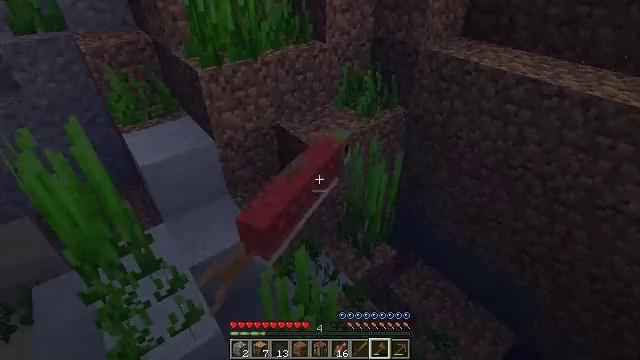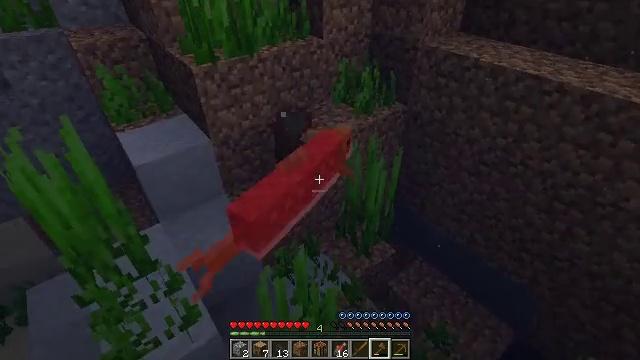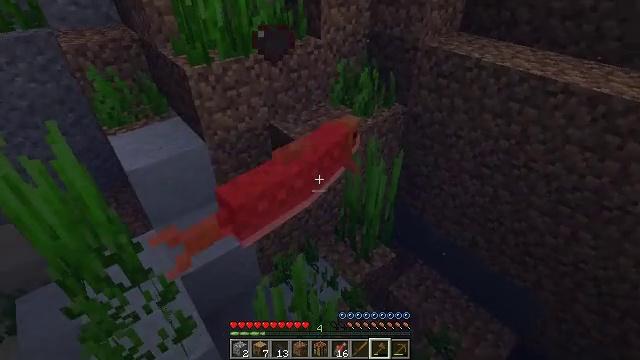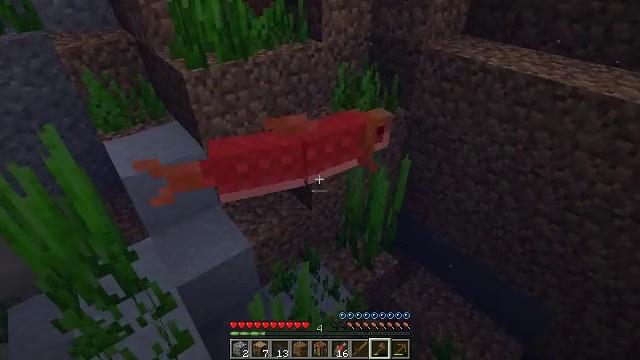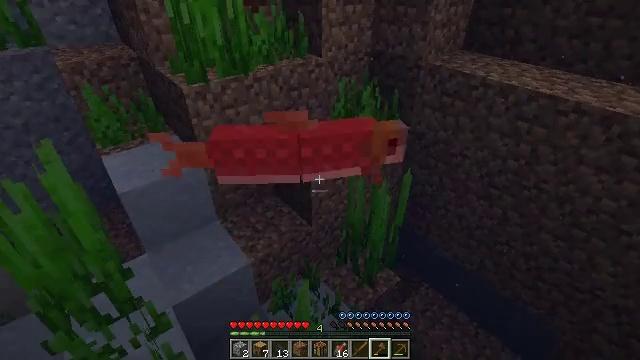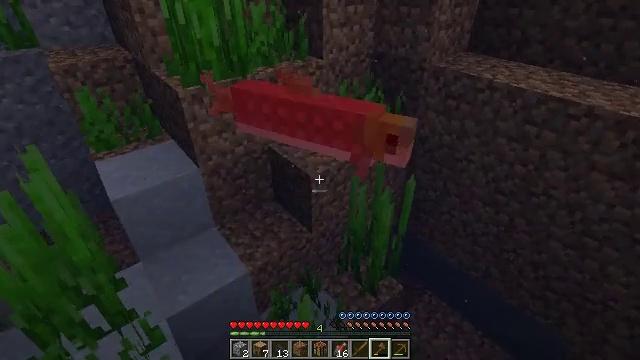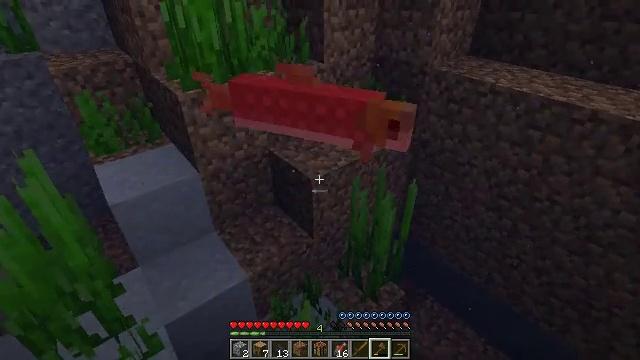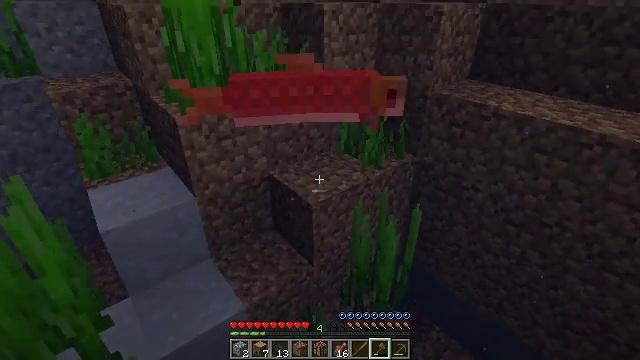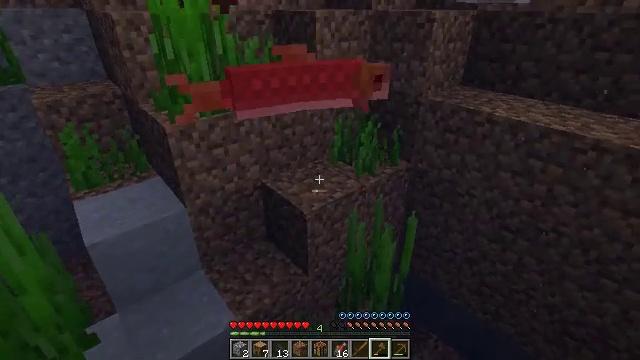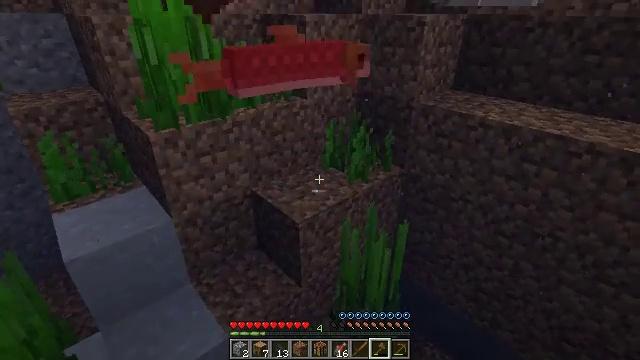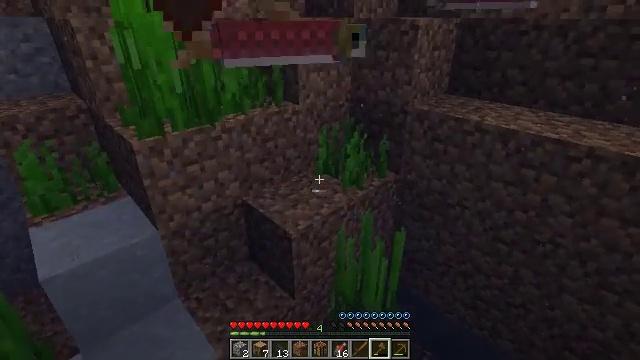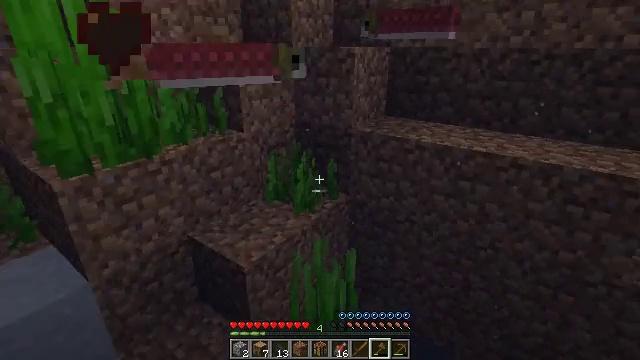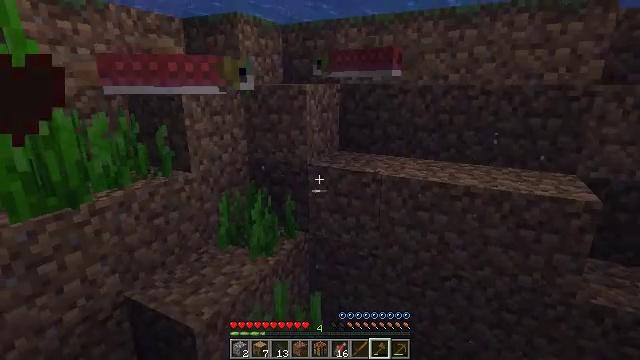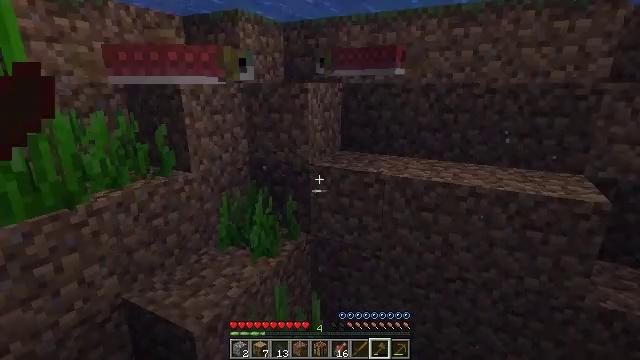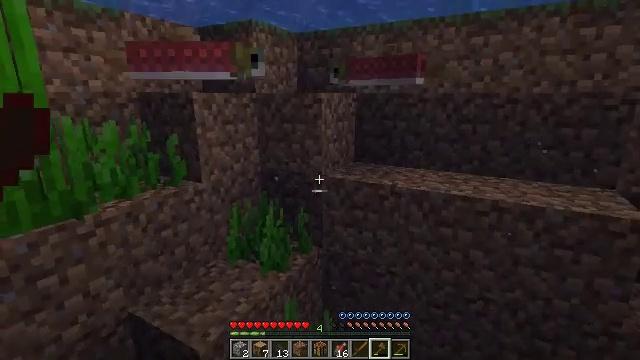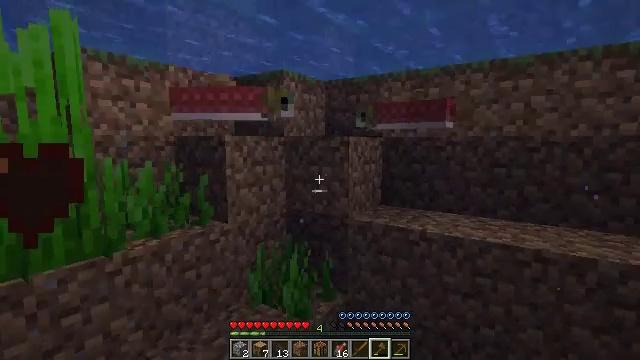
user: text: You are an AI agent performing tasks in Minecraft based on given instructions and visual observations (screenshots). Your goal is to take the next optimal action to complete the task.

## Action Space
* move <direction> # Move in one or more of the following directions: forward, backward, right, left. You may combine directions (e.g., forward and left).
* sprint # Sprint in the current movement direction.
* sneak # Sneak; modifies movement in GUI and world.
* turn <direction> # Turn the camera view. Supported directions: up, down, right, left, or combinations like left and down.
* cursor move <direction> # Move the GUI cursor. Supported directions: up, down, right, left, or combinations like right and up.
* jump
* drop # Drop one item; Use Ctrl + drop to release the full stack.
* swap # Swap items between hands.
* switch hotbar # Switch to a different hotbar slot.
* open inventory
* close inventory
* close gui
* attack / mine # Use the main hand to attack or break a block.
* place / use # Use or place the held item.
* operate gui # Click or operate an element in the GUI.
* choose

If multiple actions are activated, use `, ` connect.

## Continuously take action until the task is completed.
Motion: motion action
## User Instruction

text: Hunt fish.
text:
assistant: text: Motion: move forward, attack / mine
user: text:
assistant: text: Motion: move forward, attack / mine
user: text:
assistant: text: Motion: move forward, attack / mine
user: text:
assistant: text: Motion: move forward, turn up, attack / mine
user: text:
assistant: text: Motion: move forward
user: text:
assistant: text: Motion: move forward
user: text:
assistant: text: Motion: move forward, turn up
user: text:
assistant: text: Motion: move forward, turn right and up
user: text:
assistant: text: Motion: move forward, turn right
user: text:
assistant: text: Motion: move forward, turn right
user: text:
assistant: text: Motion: move forward, turn right and up
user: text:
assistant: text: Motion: move forward, turn right and up
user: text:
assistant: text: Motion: move forward
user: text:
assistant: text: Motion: move forward, turn left and up
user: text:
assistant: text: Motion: move forward, turn left and up
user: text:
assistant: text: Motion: move forward, turn up
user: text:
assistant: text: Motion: move forward, turn left and up
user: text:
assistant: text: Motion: move forward
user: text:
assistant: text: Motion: move forward, turn left and up
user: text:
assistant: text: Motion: move forward, turn left and up
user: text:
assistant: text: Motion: move forward, attack / mine
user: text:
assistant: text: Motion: move forward, attack / mine
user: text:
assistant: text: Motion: move forward, turn left, attack / mine
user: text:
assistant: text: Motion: move forward, turn left, attack / mine
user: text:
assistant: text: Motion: move forward, turn left, attack / mine
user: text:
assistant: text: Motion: move forward, attack / mine
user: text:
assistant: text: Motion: move forward, attack / mine
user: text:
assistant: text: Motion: move forward, attack / mine
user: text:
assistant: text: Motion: move forward, turn right, attack / mine
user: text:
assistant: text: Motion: move forward, attack / mine